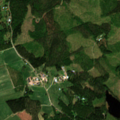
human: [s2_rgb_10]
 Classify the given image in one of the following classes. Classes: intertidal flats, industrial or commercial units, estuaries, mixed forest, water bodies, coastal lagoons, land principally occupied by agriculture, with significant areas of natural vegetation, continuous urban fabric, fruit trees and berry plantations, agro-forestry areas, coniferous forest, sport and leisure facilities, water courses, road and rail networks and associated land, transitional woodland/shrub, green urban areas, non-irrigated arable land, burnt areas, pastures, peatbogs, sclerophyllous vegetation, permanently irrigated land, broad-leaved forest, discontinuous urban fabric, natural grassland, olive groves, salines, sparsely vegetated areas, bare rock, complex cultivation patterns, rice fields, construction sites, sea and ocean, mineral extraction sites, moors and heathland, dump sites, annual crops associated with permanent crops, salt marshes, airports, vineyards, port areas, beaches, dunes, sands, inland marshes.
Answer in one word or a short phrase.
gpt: non-irrigated arable land, land principally occupied by agriculture, with significant areas of natural vegetation, coniferous forest, mixed forest, transitional woodland/shrub